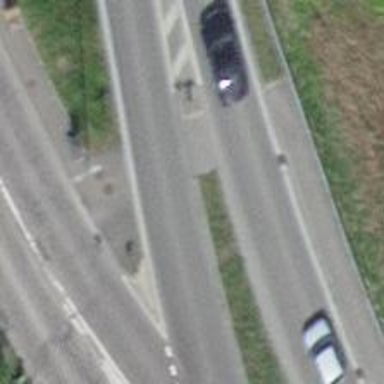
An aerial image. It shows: Standard crossing on footway.